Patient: sex M, age 48
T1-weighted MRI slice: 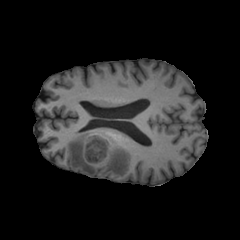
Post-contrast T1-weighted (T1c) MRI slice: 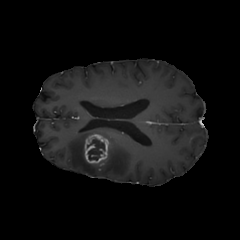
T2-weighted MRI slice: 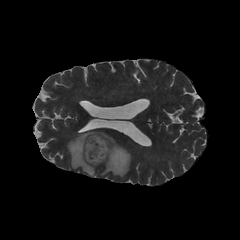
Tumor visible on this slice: yes
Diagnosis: Glioblastoma, IDH-wildtype
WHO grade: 4